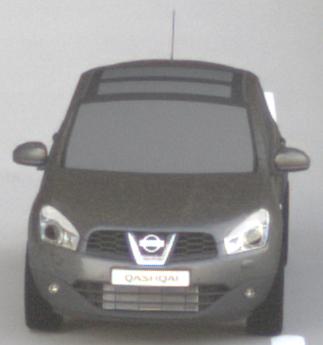
Make: Nissan
Model: Qashqai 1.6
Detailed model: Qashqai (J10)
Model produced from: 2010/03
Model produced until: 2010/08
Doors: 5
Color: gray
Road condition: dry road
Daytime: morning or afternoon
Contrast: medium contrast